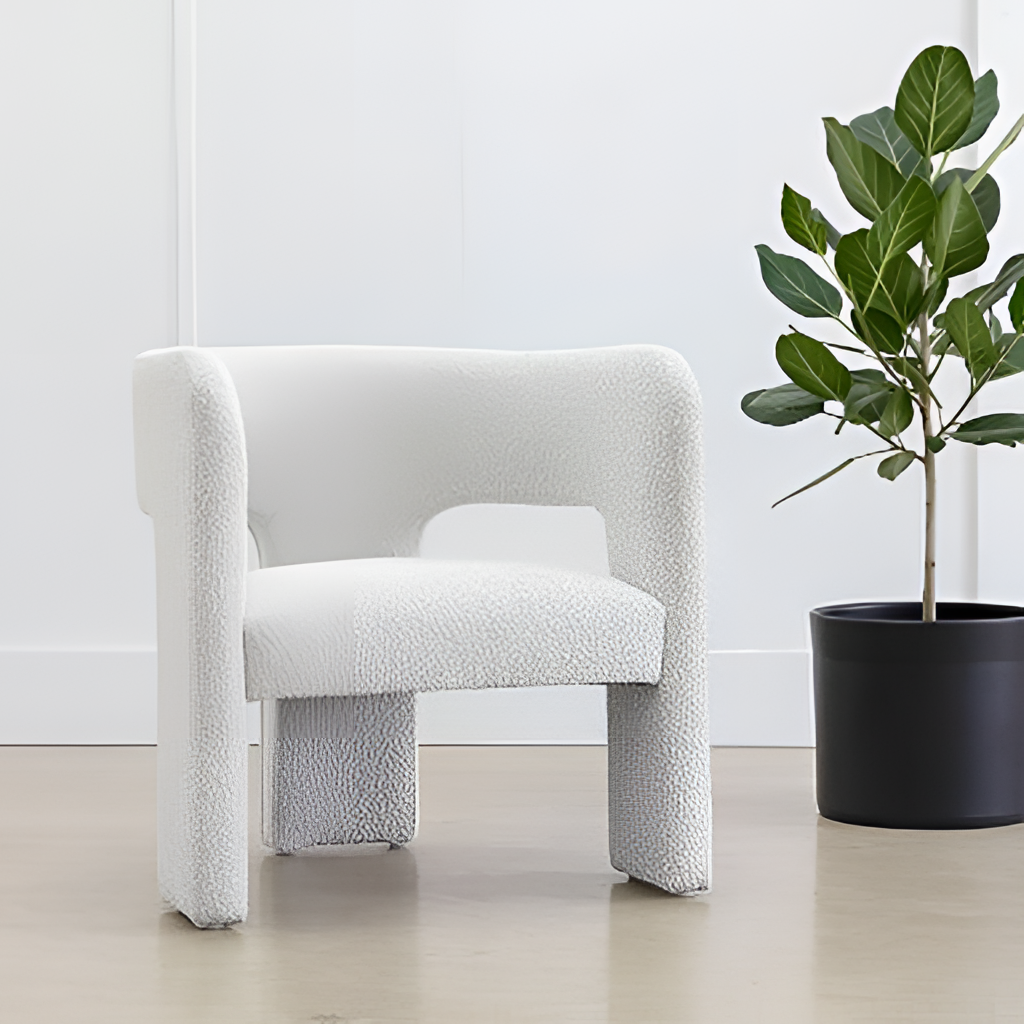
living room, white fabric chair, white paint wallpaper, with solid pattern, minimalist, wood flooring, with plank pattern